Aerial crown-view tile of a tropical tree (Barro Colorado Island, Panama), acquired 20250124:
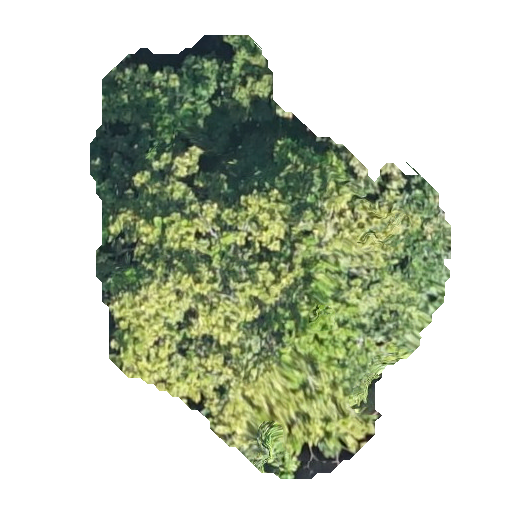
Species: Anacardium excelsum
GBIF accepted scientific name: Anacardium excelsum
Crown area: 158.888 m²